Question: I am having a problem showing my key and value from my 'HashMap' in which the value is in User Defined Class here is the error that shows

'Student.class'
'''
class Student
{
private String name;
private int age;
//getter and setter
}
'''
'''
@RequestMapping(value = "/showStudent", method = RequestMethod.GET)
public ModelAndView retrievesession(HttpSession session)
{
ModelAndView mav = new ModelAndView("ShowStudent");
Map<String,ArrayList<Student>> classList = new HashMap<String,ArrayList<Student>>();
ArrayList<Student> student = new ArrayList<Student>();
String nameUser = (String) session.getAttribute("name");
String trackUser = (String) session.getAttribute("track");
if(nameUser.equals("Kakashi") && trackUser.equals("Konoha"))
{
student.add(new Student("Naruto",12));
student.add(new Student("Sasuke",13));
classList.put("Ninja", student);
mav.addObject("classList", classList);
}
else if(nameUser.equals("Goku") && trackUser.equals("Earth"))
{
student.add(new Student("Gohan",25));
student.add(new Student("Goten",13));
classList.put("Fighter", student);
mav.addObject("classList", classList);
}
else if(nameUser.equals("Ryuk") && trackUser.equals("Killer"))
{
student.add(new Student("Kira",22));
student.add(new Student("L",21));
classList.put("Reaper", student);
mav.addObject("classList", classList);
}
return mav;
}
'''
'''
<h3>Name: ${name}</h3>
<h3>Track: ${track}</h3><br/><br/><br/>
<h3>Your student from ${classList.key}</h3>
<c:if test="${not empty classList}">
<table>
<c:forEach items="${classList}" var="classList">
<tr>
<td>${classList.value.name}</td>
<td>${classList.value.age}</td>
</tr>
</c:forEach>
</table>
</c:if>
'''
I don't know if I'm doing it correctly, it is just showing the values that I am having a problem with, and also can I add an else statement, so if the session is 'null' it will return to the login page?
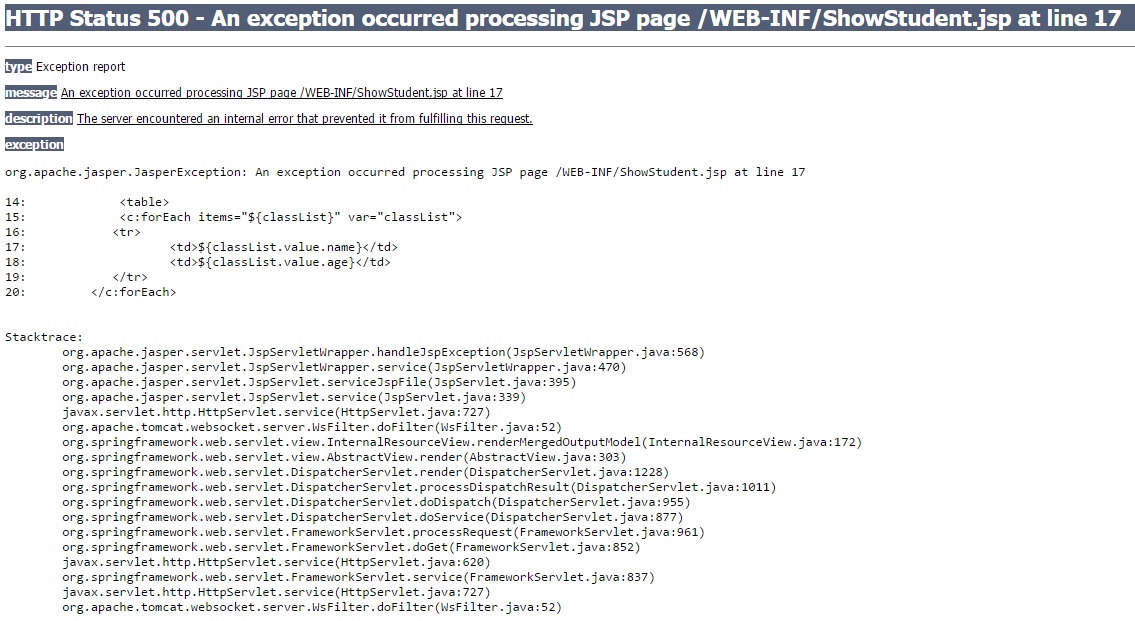
Answer: Iterating over the map you'll get one more collection you need to iterate in another loop before you can get properties of the object.
'''
<table>
<c:forEach items="${classList}" var="list">
<tr><td><h3>Your student from ${list.key}</h3></td></tr>
<tr><td>
<table>
<c:forEach items="${list.value}" var="student">
<tr>
<td>${student.name}</td>
<td>${student.age}</td>
</tr>
</c:forEach>
</table>
</td></tr>
</c:forEach>
</table>
'''